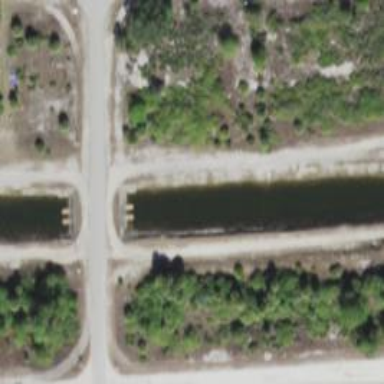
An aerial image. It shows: Culvert tunnel under canal.